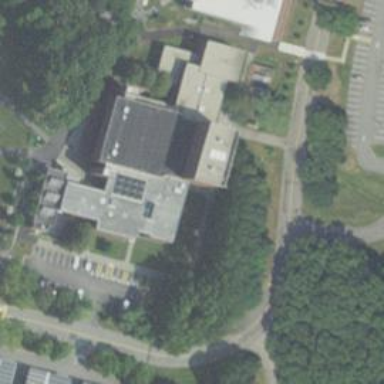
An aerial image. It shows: College building.